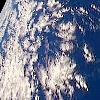
Label: cloud